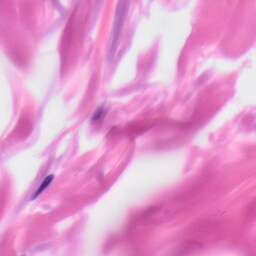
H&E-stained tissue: Skin